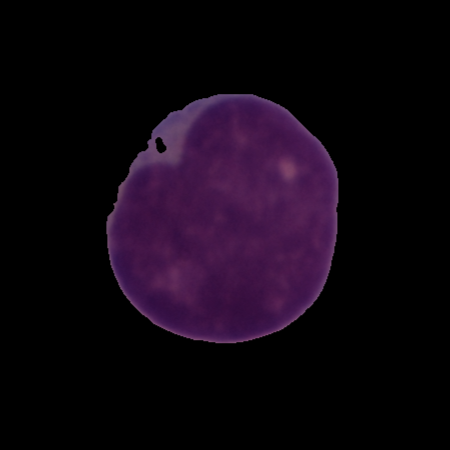
Label: cancer